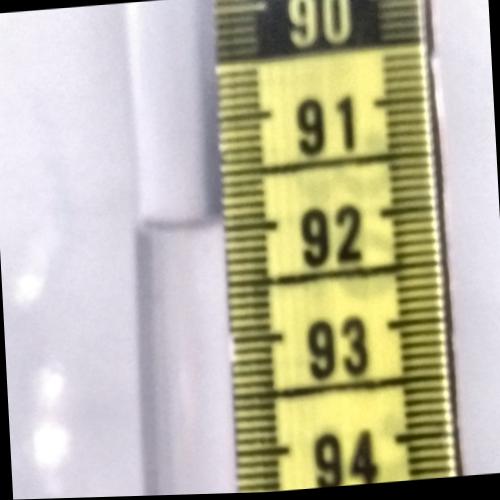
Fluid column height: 92.0 cm